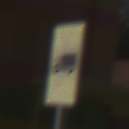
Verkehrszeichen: KFZZulaessigeGesamtmasse3Komma5TOhnePfeilsymbol
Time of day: MorningAfternoon
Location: Outdoor (Special)
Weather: PartlyCloudy
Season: NotSpecified
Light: Natural